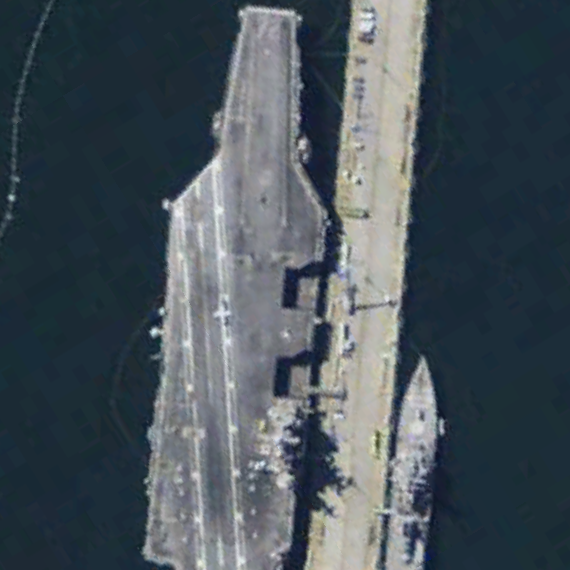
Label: Nimitz-class_aircraft_carrier